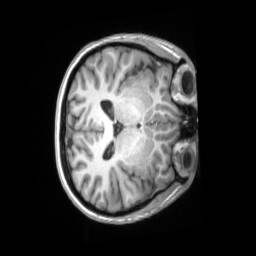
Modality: T1w
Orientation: axial
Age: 19
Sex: female
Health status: ill
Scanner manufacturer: siemens
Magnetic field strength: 3 T
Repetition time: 2.2 s
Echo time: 0.00157 s